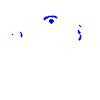
Particle: proton